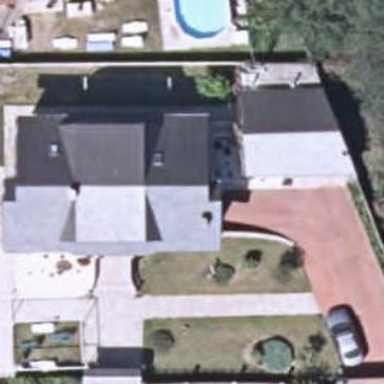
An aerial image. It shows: Simple and straightforward house.